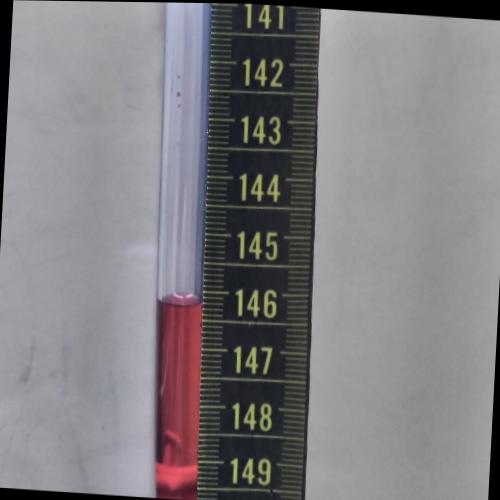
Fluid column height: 146.2 cm